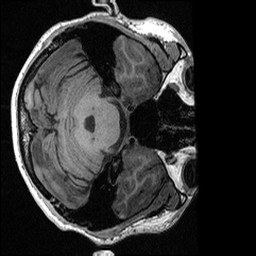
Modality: T1w
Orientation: axial
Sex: male
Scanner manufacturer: ge
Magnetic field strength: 3 T
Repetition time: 0.0064 s
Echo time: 0.00281 s